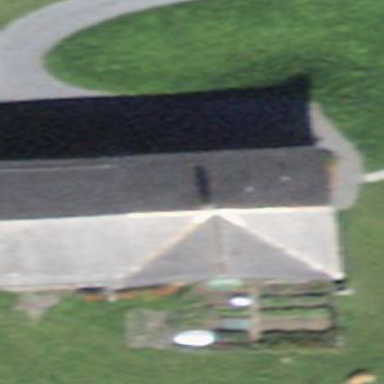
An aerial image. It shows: Farm building.